Question: I used jssor for image slide show in that if user clicked play show first time it works properly but if user clicking the play button again to initiate player even it is already loaded with another group of images. It shows this error 'Uncaught Error: prototype of 'thumbnavigator' not defined.'
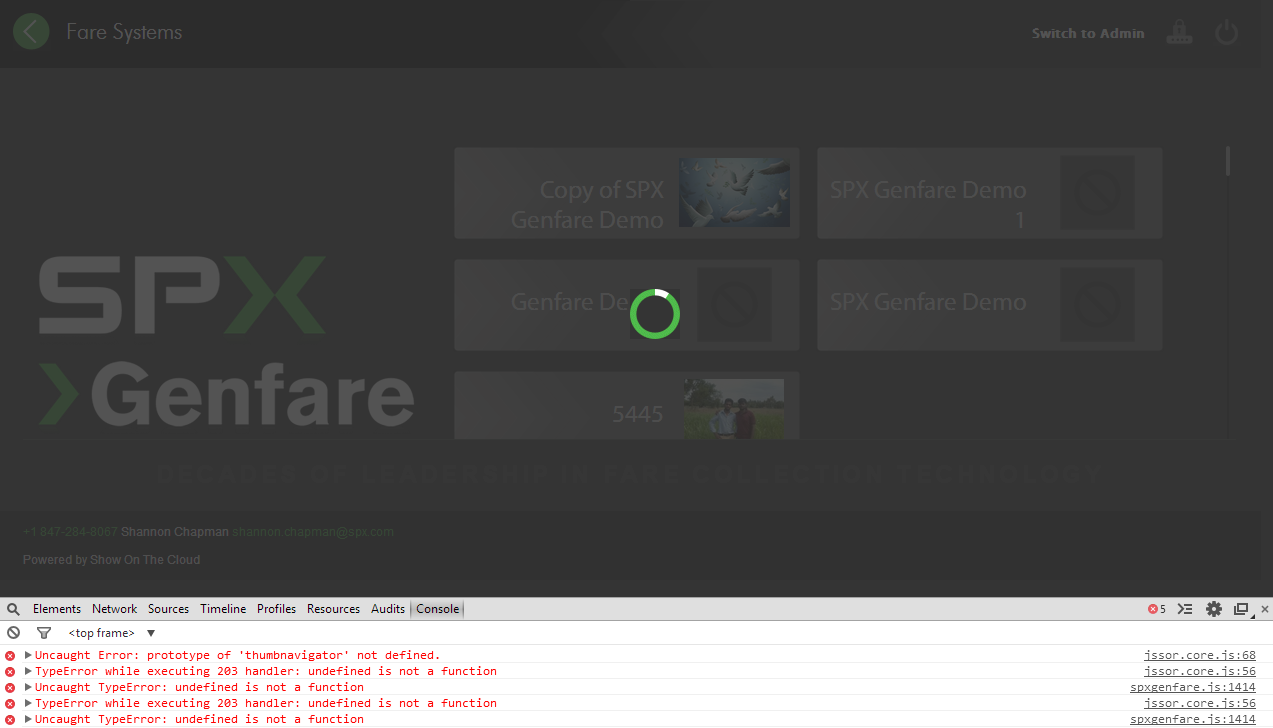
Answer: Jssor Slider cannot initialize the same "slider container" twice.
Please remove it and repopulate html code and then initialize it again.
'''
$("#slider1_container").remove();
//do something to repopulate the "slider1_container" element.
...
var jssor_slider1 = new $JssorSlider$("slider1_container", options);
'''